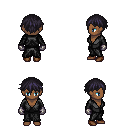
a pixel art fantasy rpg character, female body template, human, dark skin, gray robe, white pants, raven short bangs hairstyle, metal gloves, brown shoes, four views (front, back, left, right), 2x2 character sprite sheet, small pixel art, hard edges, no anti-aliasing